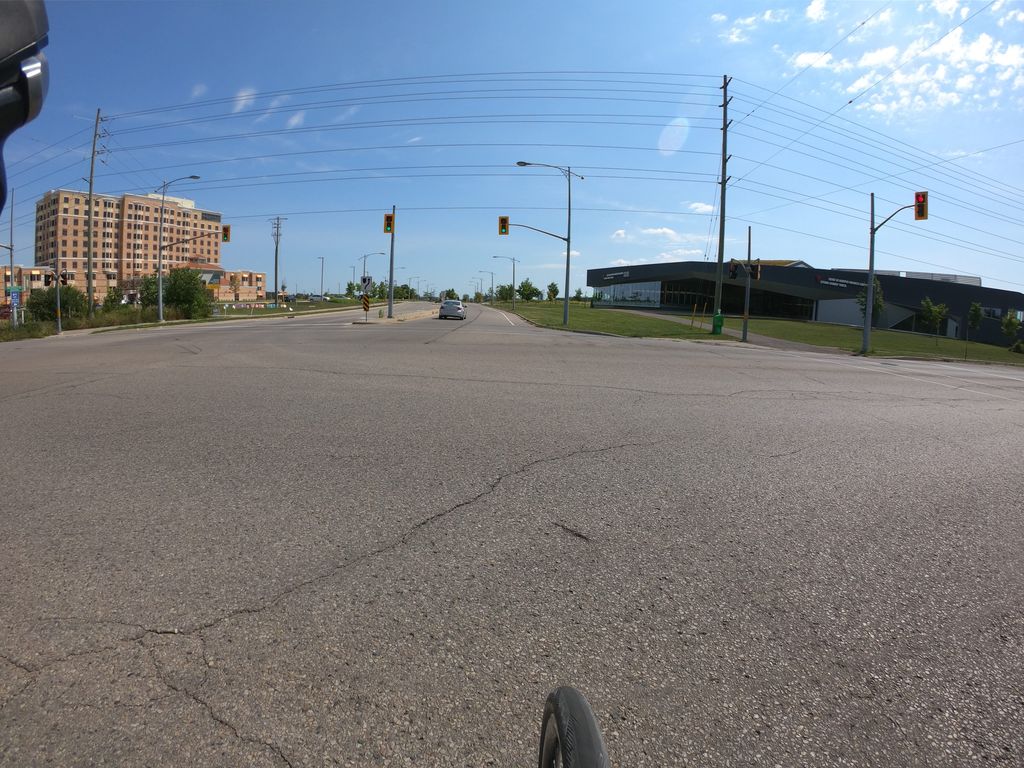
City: kitchener-waterloo